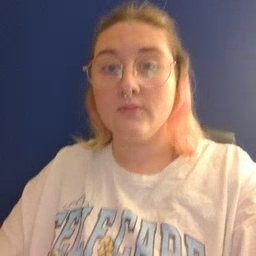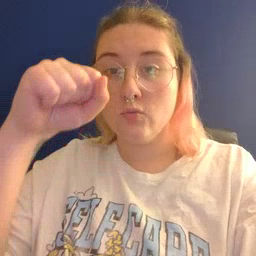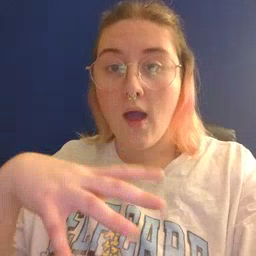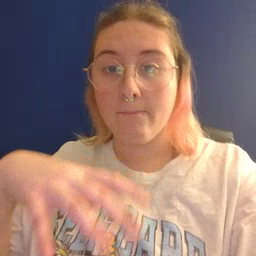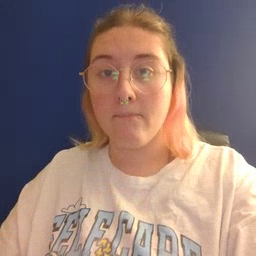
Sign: drop